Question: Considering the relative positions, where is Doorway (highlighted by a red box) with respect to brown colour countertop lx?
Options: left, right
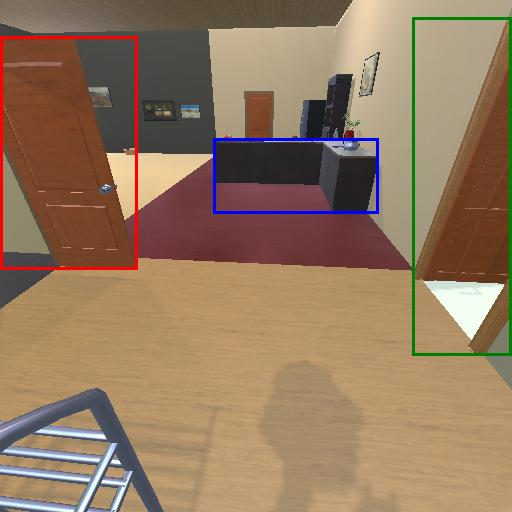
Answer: left